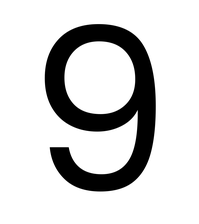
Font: Poppins-Regular